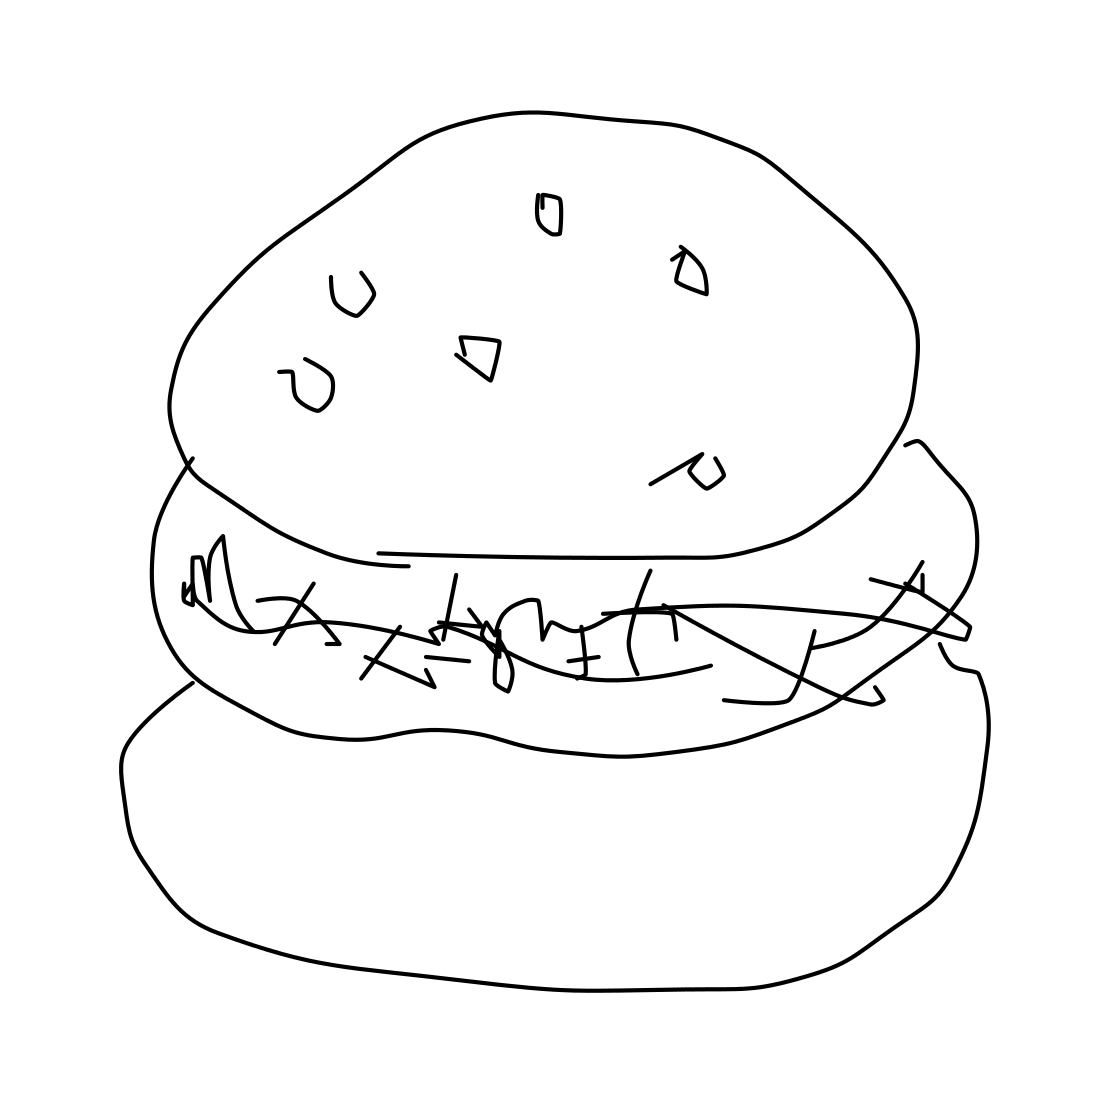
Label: hamburger